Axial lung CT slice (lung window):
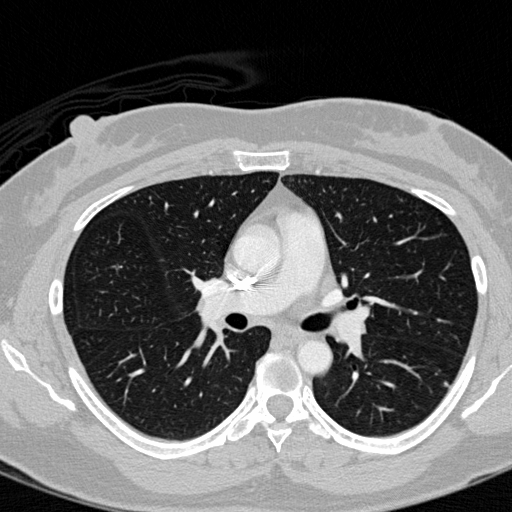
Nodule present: no